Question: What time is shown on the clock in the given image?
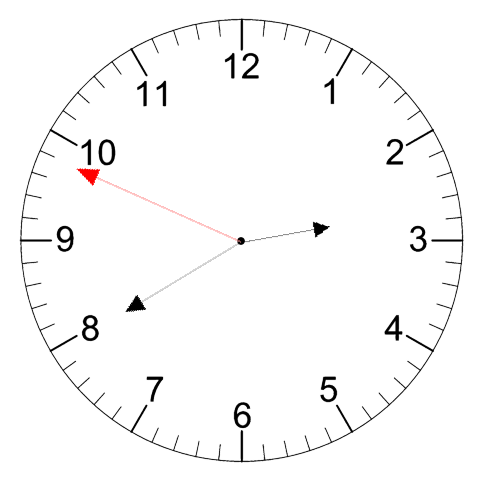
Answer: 02:39:49